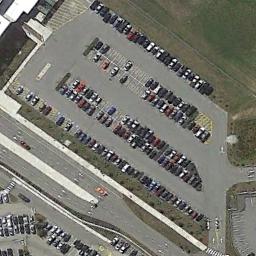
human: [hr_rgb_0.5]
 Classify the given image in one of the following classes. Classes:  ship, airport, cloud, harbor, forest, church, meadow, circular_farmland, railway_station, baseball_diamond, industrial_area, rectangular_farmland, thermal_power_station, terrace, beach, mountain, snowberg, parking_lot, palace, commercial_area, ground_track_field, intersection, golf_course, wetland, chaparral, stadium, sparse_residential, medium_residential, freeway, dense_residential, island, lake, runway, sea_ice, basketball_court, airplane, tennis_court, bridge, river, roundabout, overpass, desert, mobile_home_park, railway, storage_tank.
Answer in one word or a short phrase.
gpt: parking_lot